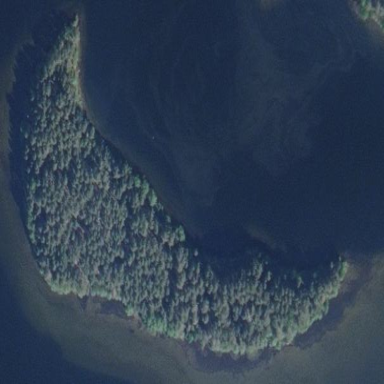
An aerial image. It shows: Islet of woodland in nature reserve.